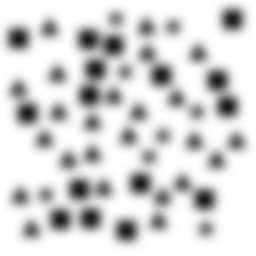
Squares: 16
Triangles: 24
Stars: 8
Total shapes: 48